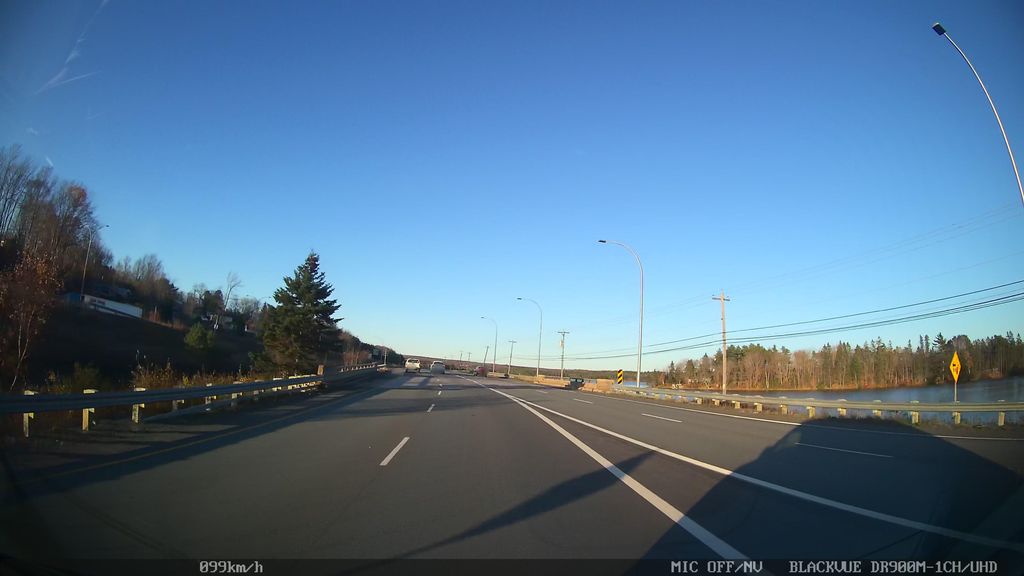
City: halifax